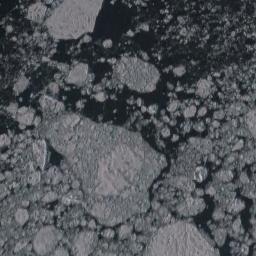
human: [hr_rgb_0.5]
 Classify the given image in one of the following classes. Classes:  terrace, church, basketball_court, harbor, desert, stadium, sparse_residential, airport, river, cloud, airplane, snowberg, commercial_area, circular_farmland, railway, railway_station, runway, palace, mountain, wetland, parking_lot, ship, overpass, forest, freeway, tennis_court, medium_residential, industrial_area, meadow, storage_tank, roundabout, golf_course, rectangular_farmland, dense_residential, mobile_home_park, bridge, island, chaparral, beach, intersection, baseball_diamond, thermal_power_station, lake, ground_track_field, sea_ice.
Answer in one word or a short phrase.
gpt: sea_ice